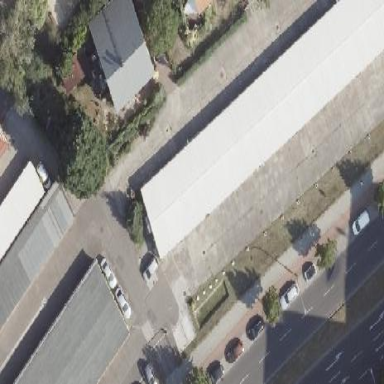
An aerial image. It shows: Area designated for garages.